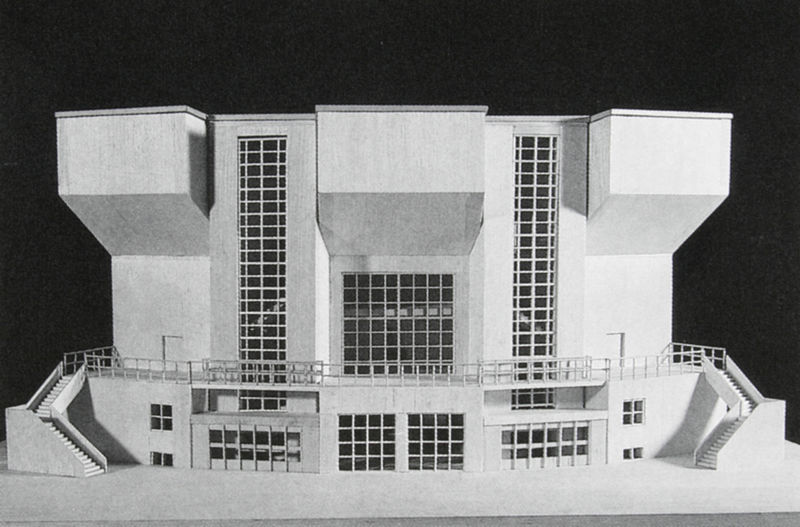
Titel: Club der Straßenarbeiter, Modellansicht
Künstler: Konstantin Melnikow
Schlagwörter: dunkel, schatten, fenster, glas, hell, licht, marmor, schwarz, strasse, terasse, weiss, dach, gebäude, haus, architektur, gitter, sonne, innen, balkon, papier, modell, ansicht, fassade, treppe, treppen, aufgang, geländer, stufen, collage, galerie, foto, rechtecke, futuristisch, symmetrisch, schlicht, schnitt, kasten, geometrisch, treppenhaus, konstruktion, rechteckig, etagen, viereckig, miniatur, geometrie, raster, tein, vorsprünge, aufriss, eingagn, mauers, pappe, beispiel, balsutrade, photograpihe, sonett